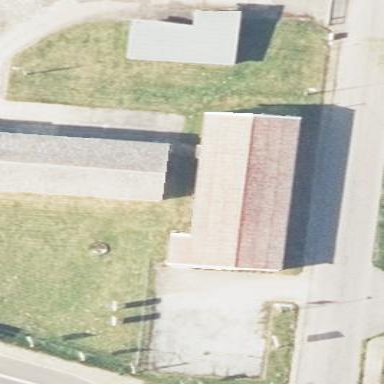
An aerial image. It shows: Flat roofed farm auxiliary building.